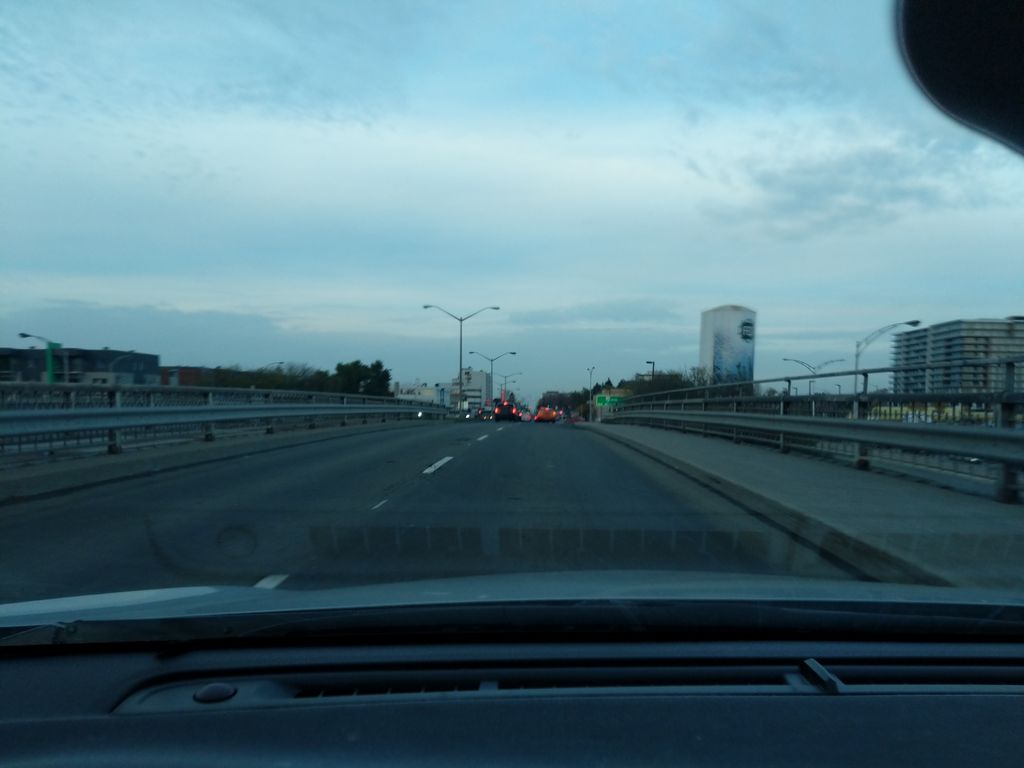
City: quebec_city